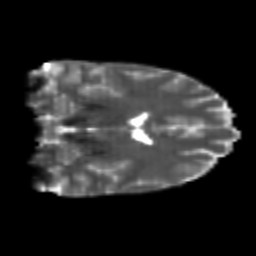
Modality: T2w
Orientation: coronal
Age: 22
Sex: female
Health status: healthy
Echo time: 0.074 s